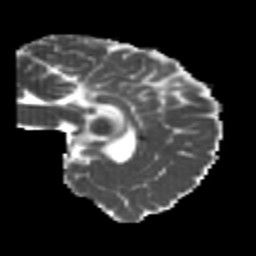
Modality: MD
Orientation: sagittal
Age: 21
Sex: female
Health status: healthy
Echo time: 0.074 s